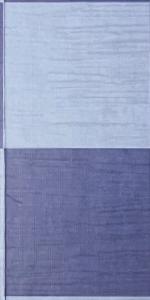
Label: Empty